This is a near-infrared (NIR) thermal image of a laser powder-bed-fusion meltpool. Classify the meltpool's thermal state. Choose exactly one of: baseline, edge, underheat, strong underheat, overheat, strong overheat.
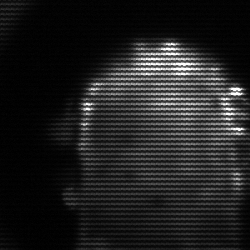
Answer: baseline